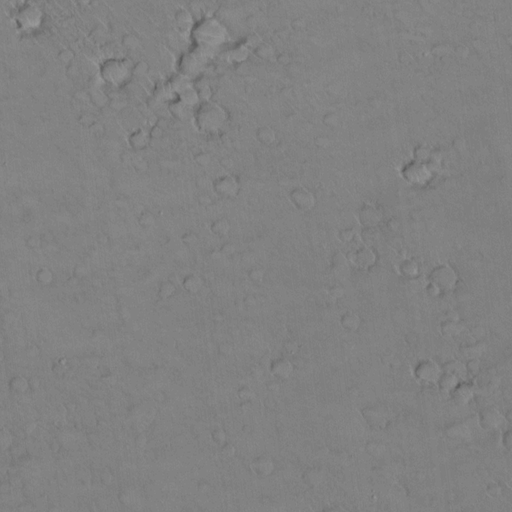
Classes present: Background